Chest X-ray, AP view. Patient: 60 years old, sex M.
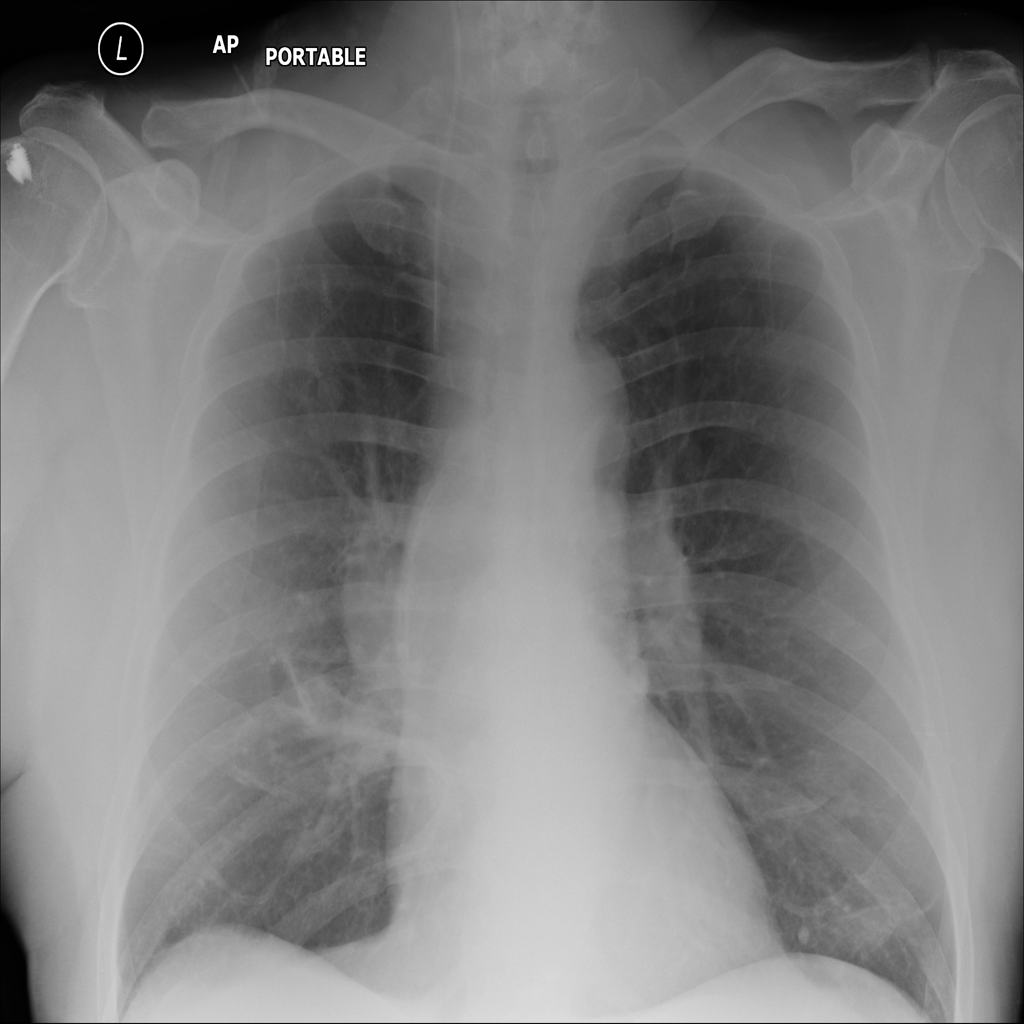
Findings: Atelectasis, Mass